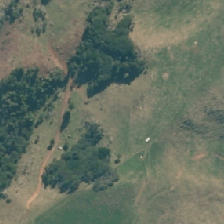
Land cover: low_producing_grassland